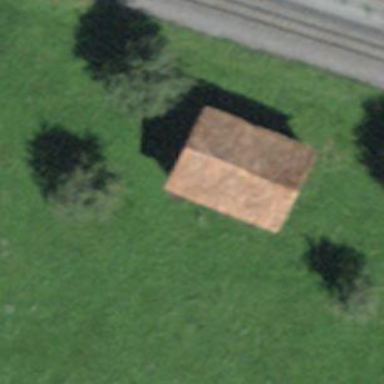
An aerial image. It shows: Shed building.